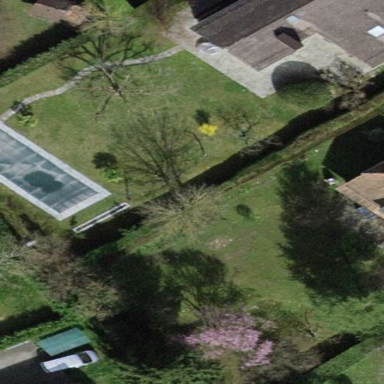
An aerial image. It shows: Garden surrounded by fence.